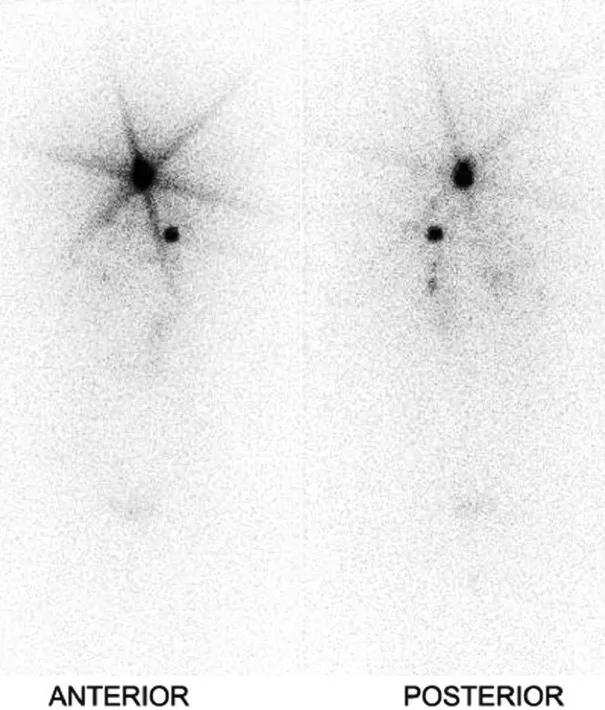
Post-thyroidectomy whole-body Iodine-131 scan showing radioiodine-avid foci in the neck and upper part of the left lung. Mild, irregular tracer uptake is also seen in both lung bases.
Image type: radiology (scintigraphy)